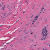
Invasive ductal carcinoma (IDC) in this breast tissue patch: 0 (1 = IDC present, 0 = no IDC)